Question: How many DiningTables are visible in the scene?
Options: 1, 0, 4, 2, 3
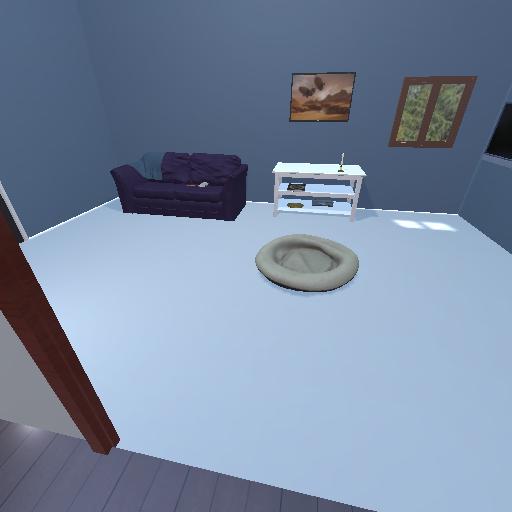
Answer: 1